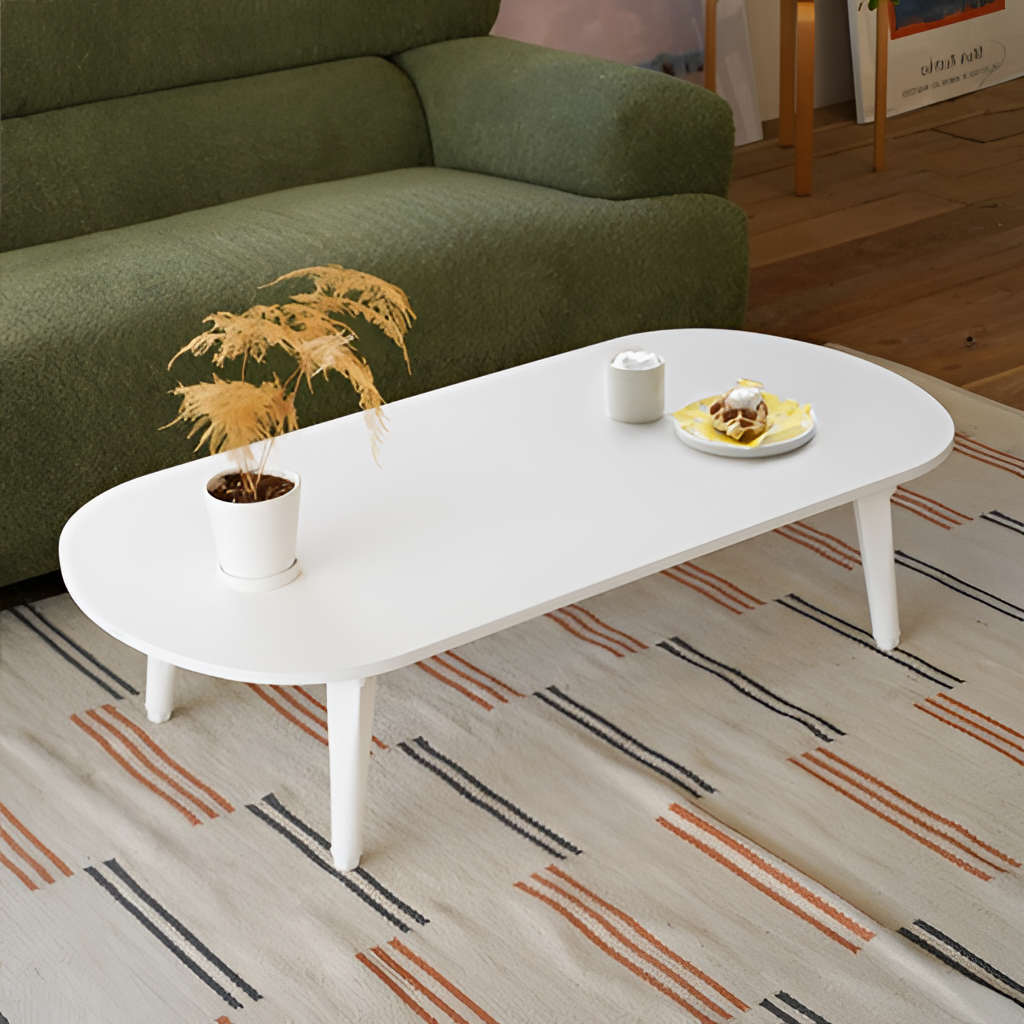
wood coffee table, living room, contemporary, brown wood flooring, with plank pattern, paint wallpaper, with solid pattern